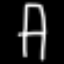
Label: chair